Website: bh-photo
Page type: customer-info-address
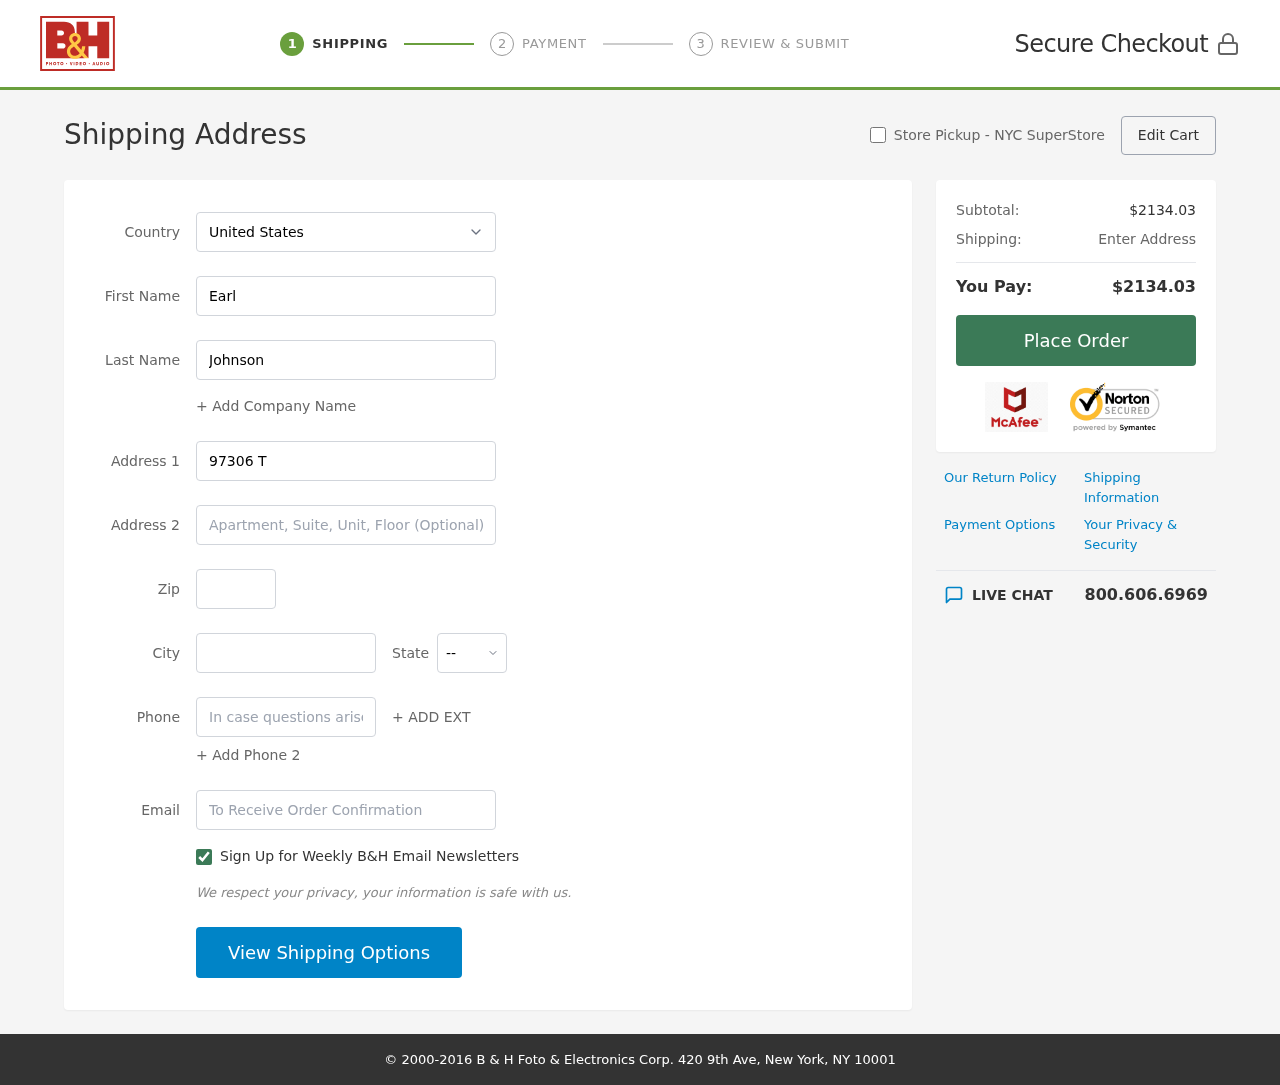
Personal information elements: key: PII_CITY
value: Lake Heather
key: PII_COUNTRY
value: United States
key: PII_EMAIL
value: earl.johnson@yahoo.com
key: PII_FIRSTNAME
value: Earl
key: PII_LASTNAME
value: Johnson
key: PII_PHONE
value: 4438482677
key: PII_POSTCODE
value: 71637
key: PII_STATE_ABBR
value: MA
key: PII_STREET
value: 97306 Tanya Motorway
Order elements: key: ORDER_SUBTOTAL
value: $2134.03
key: ORDER_TOTAL
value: $2134.03